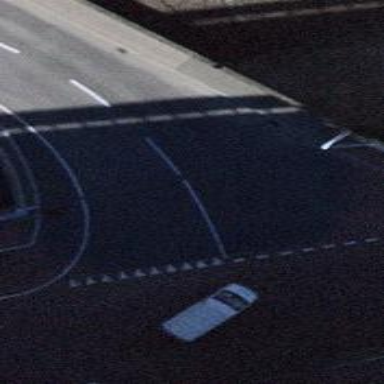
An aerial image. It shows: Unmarked crossing on the road.